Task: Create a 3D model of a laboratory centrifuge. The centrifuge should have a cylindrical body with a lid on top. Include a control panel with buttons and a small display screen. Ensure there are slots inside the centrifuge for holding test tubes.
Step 180:
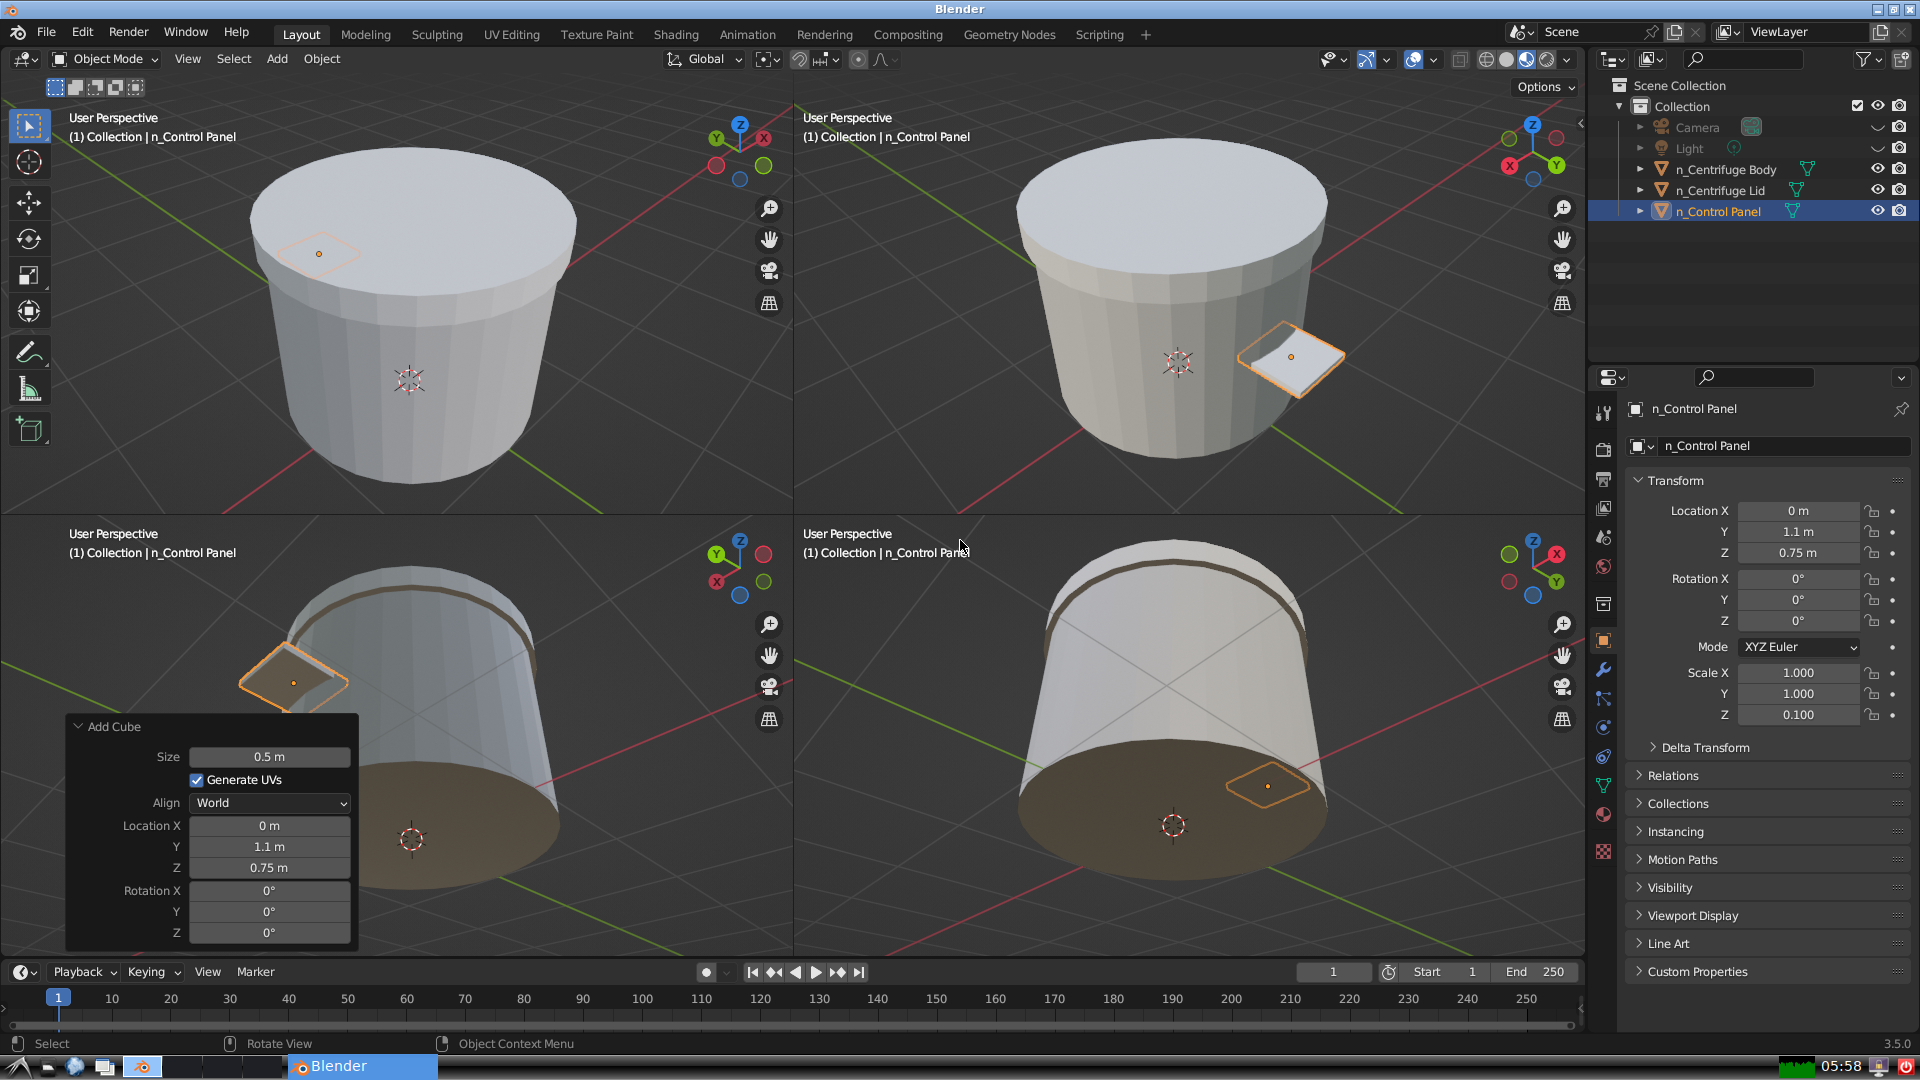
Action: {"mouse_move": [1608, 805]}